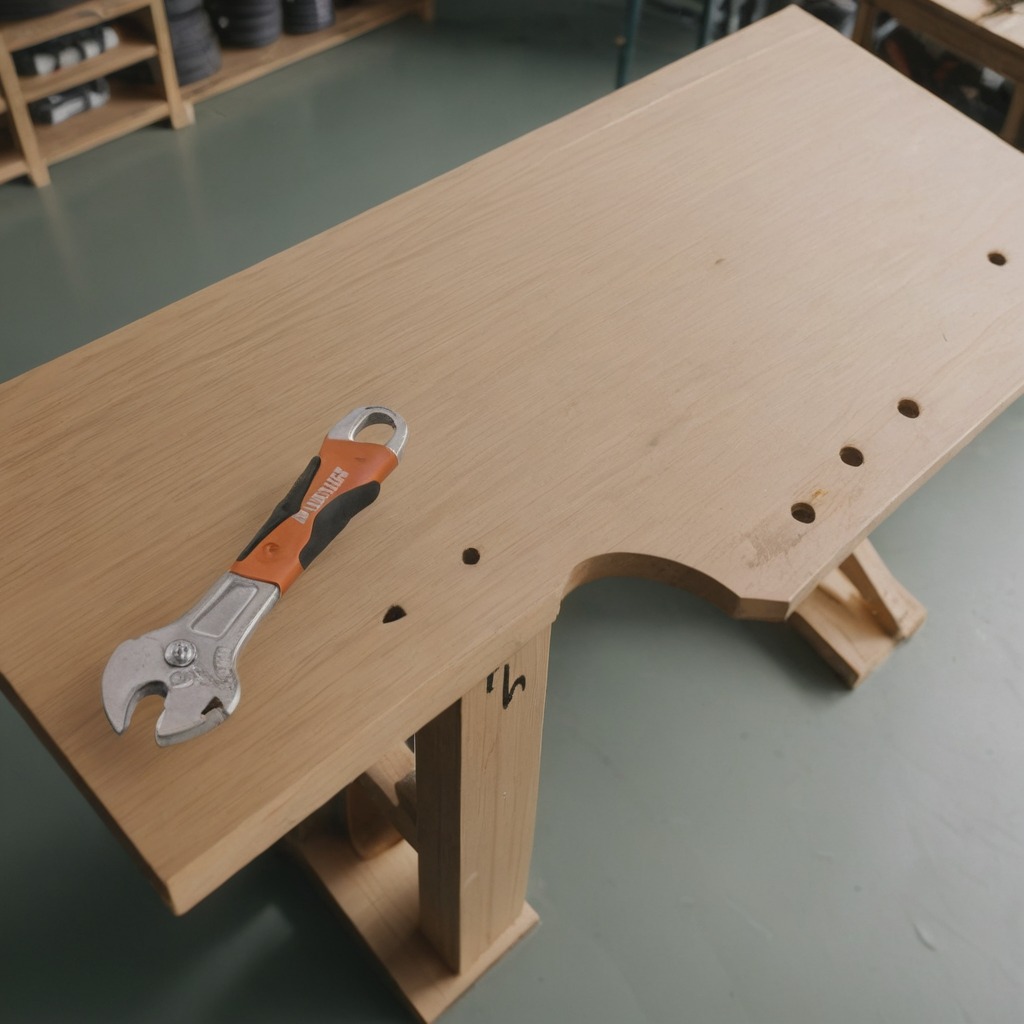
A wrench lies on the workbench inside a coastal fishing gear workshop.